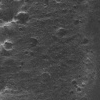
Atmospheric dust classification: not_dusty